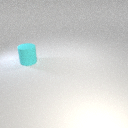
large cyan rubber cylinder